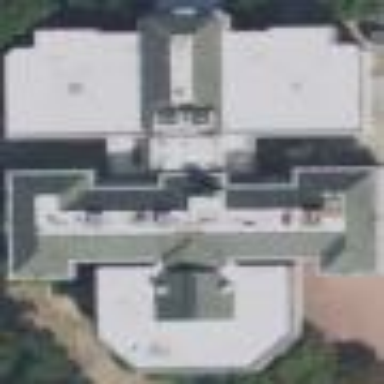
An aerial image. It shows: Hospital building.